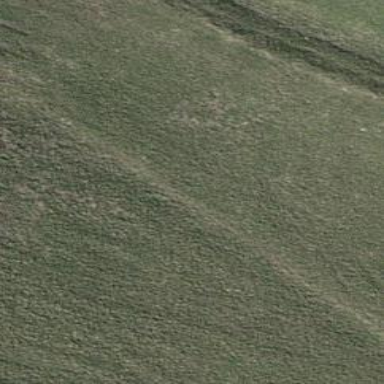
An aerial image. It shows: Path covered with grass.